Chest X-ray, PA view. Patient: 28 years old, sex M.
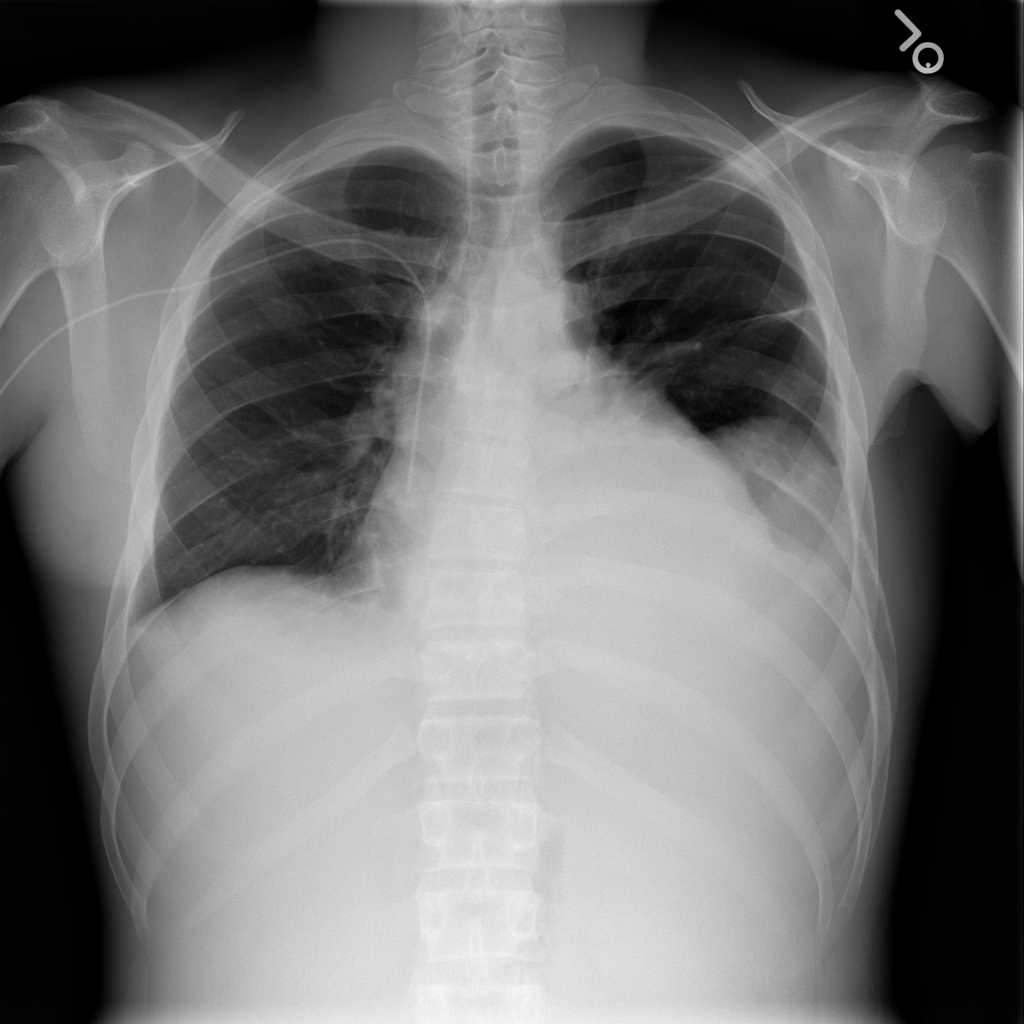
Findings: Effusion, Mass, Pleural_Thickening